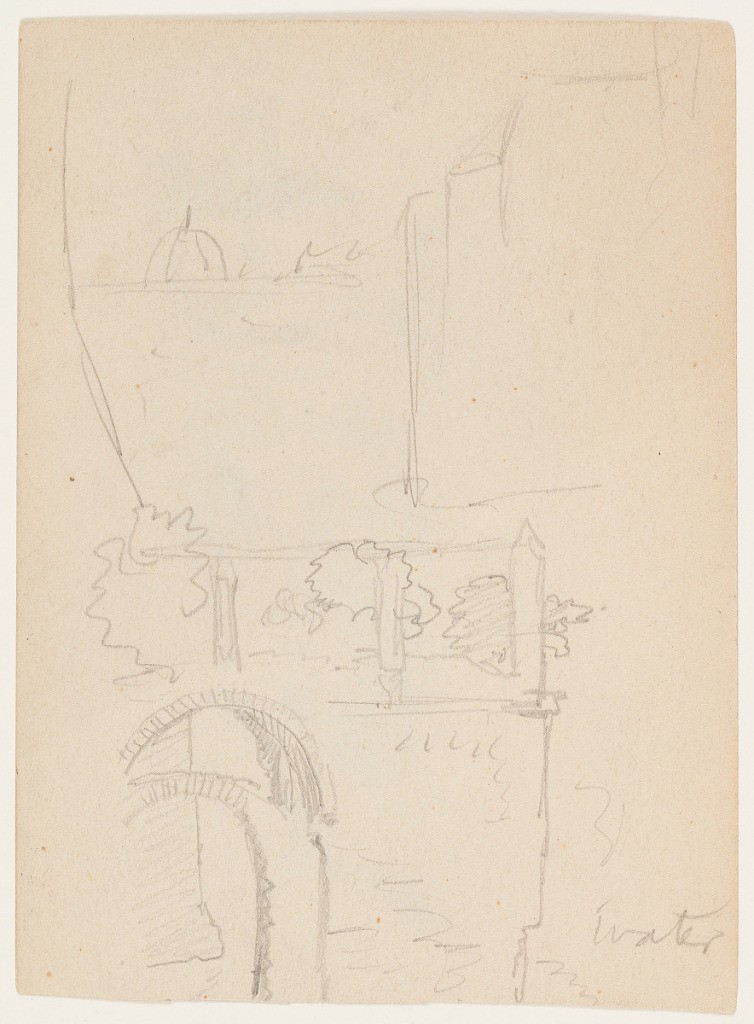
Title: Palazzo over Water, Rome, Italy
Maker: Frederic Edwin Church, American, 1826–1900
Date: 1868-1869
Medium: Graphite on tan wove paper; verso: graphite
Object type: Drawing
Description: Architectural sketch showing an indistinct view of buildings along a canal in Rome, Italy. In foreground at left, to arches support a balcony with at least three potted plants. Building outlines are visible at right, and the top of a dome in shown in the background at left.

Verso: Architectural and landscape sketch showing three buildings, likely a villa, in the Italian countryside near Rome. At center, the largest structure with two chimneys is visible, with the darkened facades of two other buildings behind it. Trees gather at right. Ground is loosely rendered.